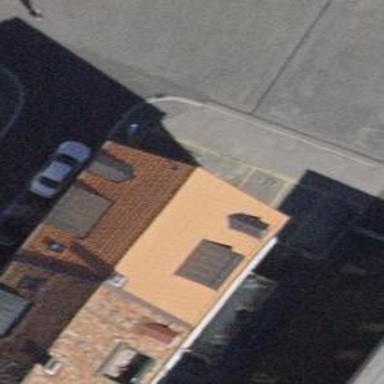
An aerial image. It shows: Restaurant.